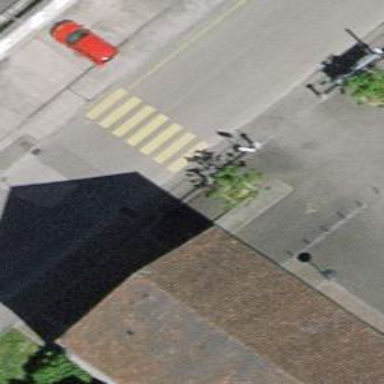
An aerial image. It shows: Zebra crossing on the road.